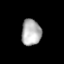
Tissue: lung
Cell type: Endothelial cells
Senescence score: 0.5626
Nuclear area (px): 509
Mean DAPI intensity: 175.195